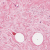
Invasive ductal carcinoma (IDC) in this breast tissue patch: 0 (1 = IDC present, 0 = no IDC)